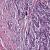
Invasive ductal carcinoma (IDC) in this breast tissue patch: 1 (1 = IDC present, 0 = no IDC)